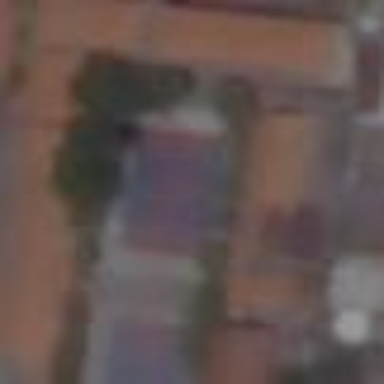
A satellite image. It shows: School building with tiled roof.